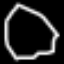
Label: octagon